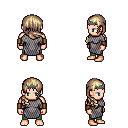
a pixel art fantasy rpg character, male body template, human, light skin, chain mail, teal pants, white blonde right-swept hairstyle, iron tiara, leather bracers, four views (front, back, left, right), 2x2 character sprite sheet, small pixel art, hard edges, no anti-aliasing